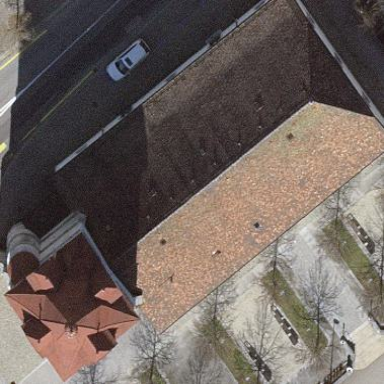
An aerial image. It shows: Church which is place of worship.